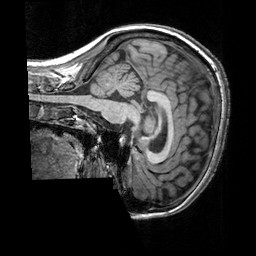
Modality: T1w
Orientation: sagittal
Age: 24
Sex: female
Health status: healthy
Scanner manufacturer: siemens
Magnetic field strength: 3 T
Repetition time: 2.3 s
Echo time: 0.00303 s